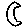
Label: moon